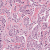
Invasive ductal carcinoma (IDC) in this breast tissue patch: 1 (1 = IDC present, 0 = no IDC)